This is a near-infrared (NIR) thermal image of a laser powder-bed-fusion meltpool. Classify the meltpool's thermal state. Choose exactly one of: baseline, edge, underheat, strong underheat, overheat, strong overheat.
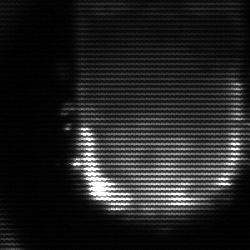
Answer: baseline